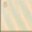
Piece: xx